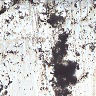
Metastatic tissue present: no